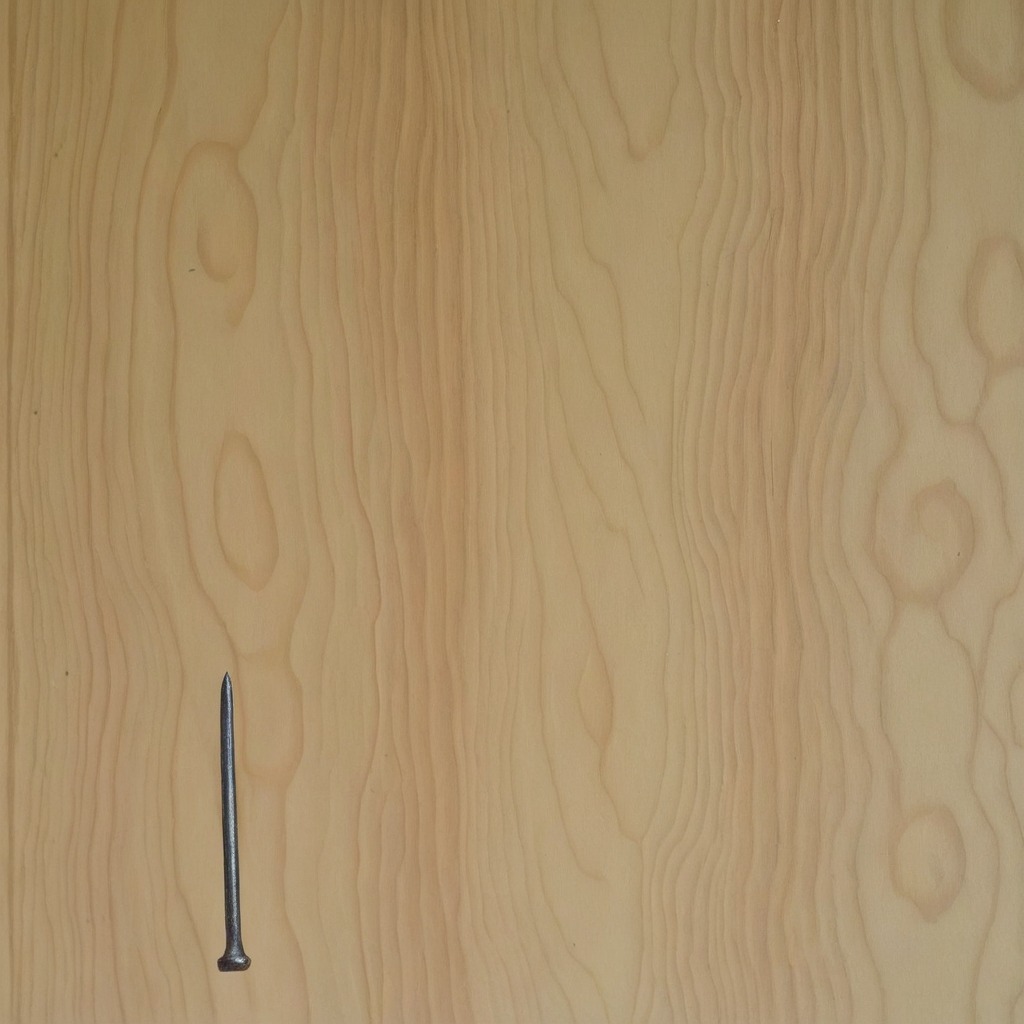
A nail is lying on the plywood surface in a paint workshop lit by afternoon window light.